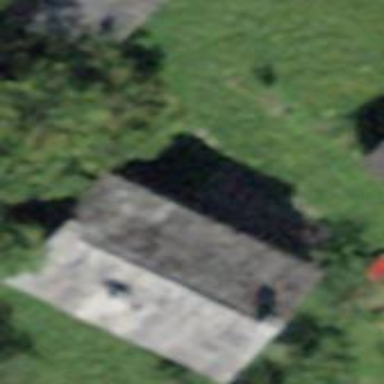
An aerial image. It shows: Simple house.